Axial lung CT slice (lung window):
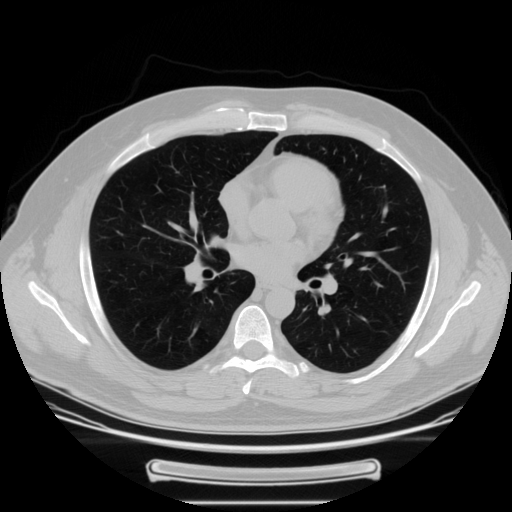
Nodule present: no